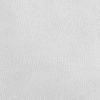
Atmospheric dust classification: dusty